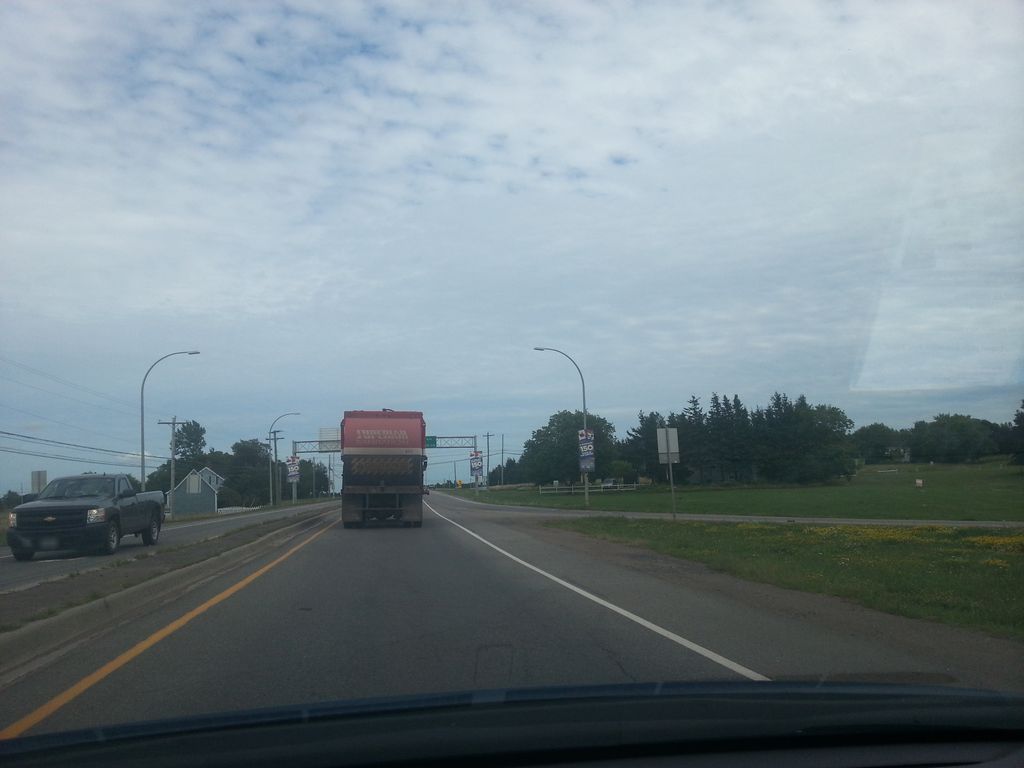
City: charlottetown